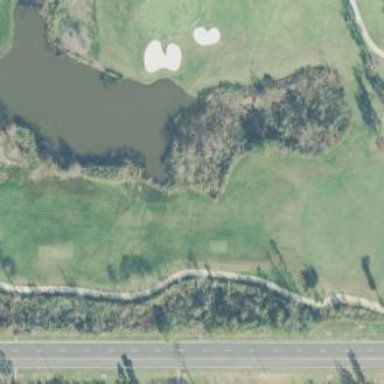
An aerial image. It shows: Water hazard in golf course. The hazard is natural water feature.